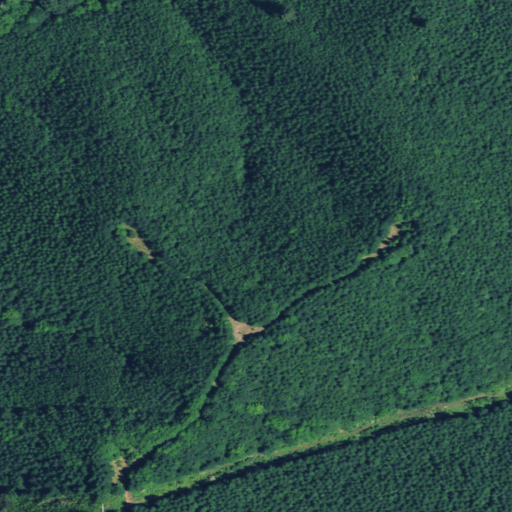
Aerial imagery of mountain in Oregon named Little Digger Mountain containing evergreen forest, mixed forest, deciduous forest, and shrub